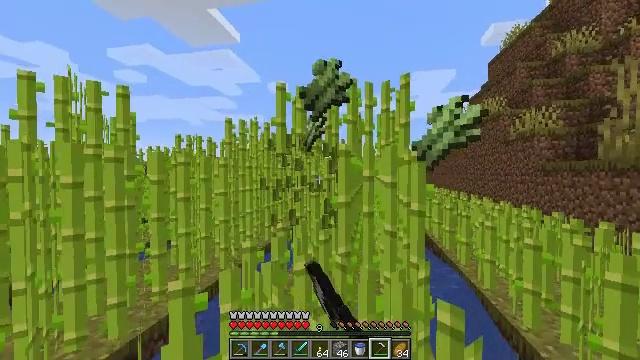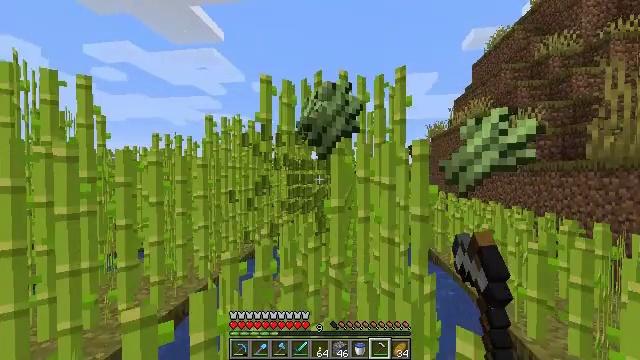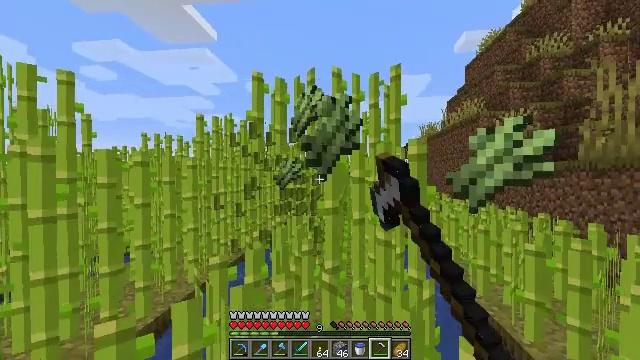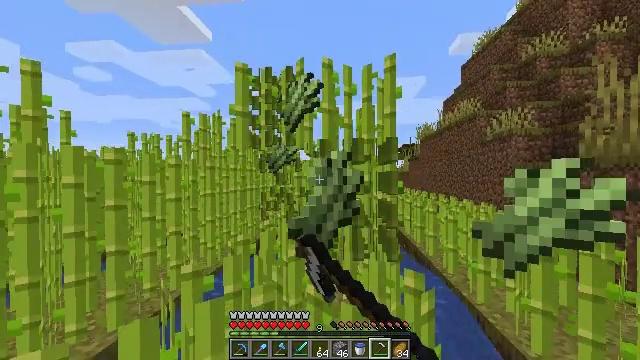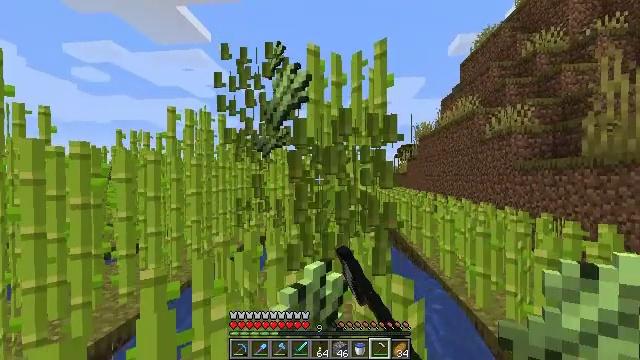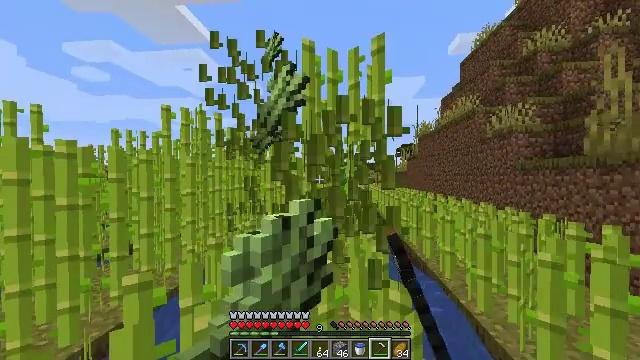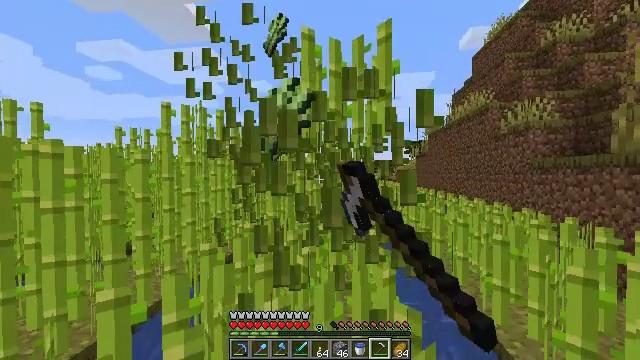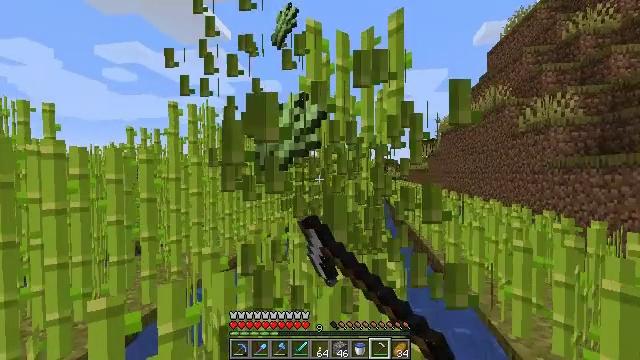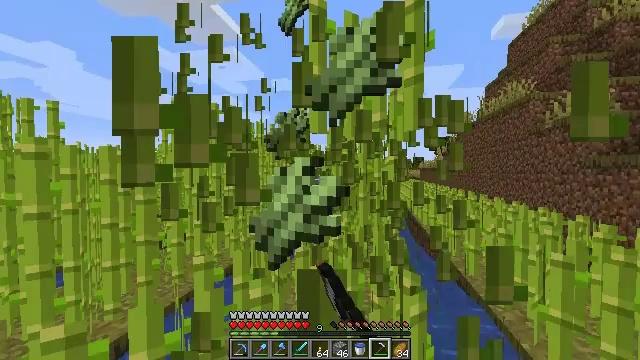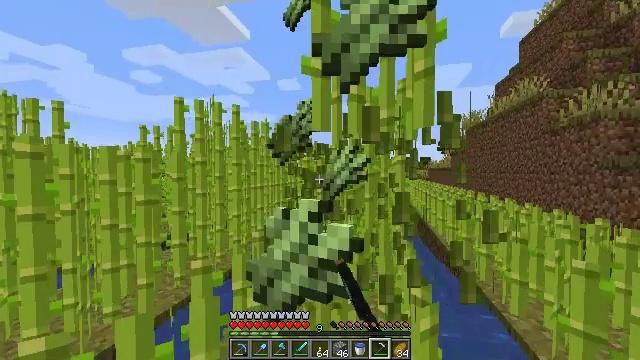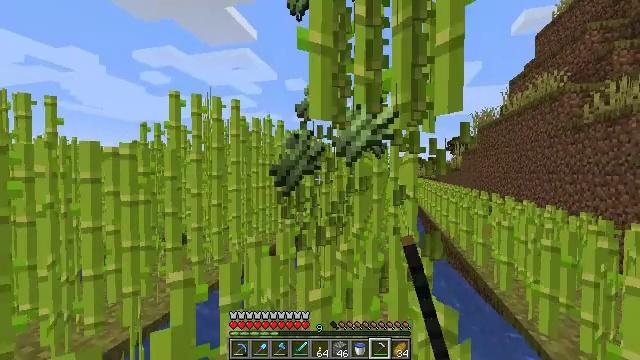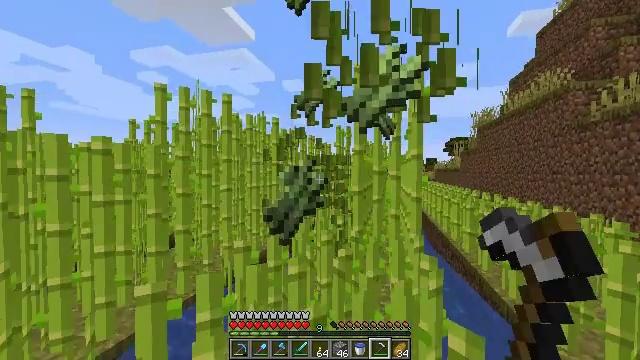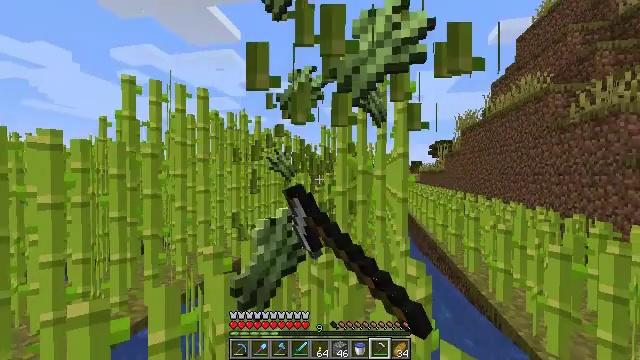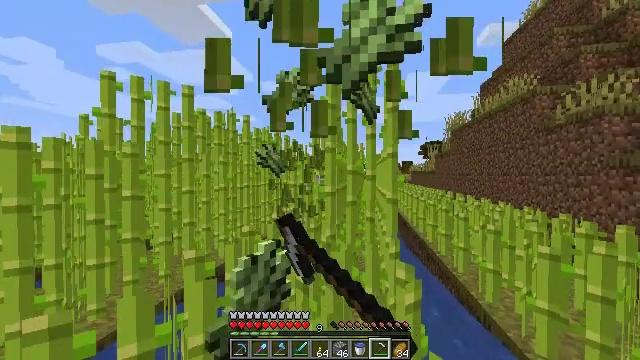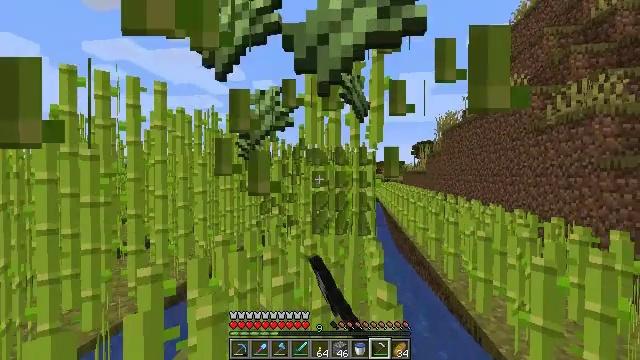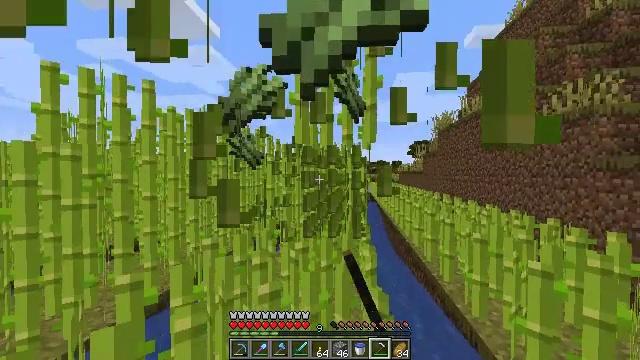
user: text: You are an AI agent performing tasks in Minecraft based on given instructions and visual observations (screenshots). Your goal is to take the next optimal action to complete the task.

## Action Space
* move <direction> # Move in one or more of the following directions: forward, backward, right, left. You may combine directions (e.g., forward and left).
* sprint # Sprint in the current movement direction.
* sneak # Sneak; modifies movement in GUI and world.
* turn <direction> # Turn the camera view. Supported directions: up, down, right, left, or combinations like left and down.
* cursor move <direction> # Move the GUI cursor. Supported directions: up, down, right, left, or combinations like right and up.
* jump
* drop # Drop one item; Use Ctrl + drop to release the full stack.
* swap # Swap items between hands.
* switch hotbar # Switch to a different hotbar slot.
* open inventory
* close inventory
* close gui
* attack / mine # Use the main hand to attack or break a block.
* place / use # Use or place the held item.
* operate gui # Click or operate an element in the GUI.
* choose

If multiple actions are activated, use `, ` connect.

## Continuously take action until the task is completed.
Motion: motion action
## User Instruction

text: Mine the sugar cane near rivers.
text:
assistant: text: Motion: move forward, turn right, attack / mine
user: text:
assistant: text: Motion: move forward and move right, turn right, attack / mine
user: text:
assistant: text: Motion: move forward and move right, attack / mine
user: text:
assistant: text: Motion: move forward and move right, attack / mine
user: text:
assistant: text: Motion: move forward, attack / mine
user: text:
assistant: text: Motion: move forward, turn left, attack / mine
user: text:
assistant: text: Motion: move forward, turn left, attack / mine
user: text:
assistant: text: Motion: move forward, turn left, attack / mine
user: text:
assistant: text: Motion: move forward, turn left, attack / mine
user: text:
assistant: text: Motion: move forward, turn left, attack / mine
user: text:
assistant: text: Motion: move forward, attack / mine
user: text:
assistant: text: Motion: move forward and move right, turn right, attack / mine
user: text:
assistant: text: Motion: move forward and move right, turn right, attack / mine
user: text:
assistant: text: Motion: move forward and move right, turn right, attack / mine
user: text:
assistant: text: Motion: move forward and move right, attack / mine
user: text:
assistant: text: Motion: move forward, attack / mine
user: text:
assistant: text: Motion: move forward, turn right, attack / mine
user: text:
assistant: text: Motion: move forward, attack / mine
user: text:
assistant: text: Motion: move forward, attack / mine
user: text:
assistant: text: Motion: move forward, attack / mine
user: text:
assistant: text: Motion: move forward, attack / mine
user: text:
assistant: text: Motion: move forward, turn left, attack / mine
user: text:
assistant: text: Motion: move forward, turn left, attack / mine
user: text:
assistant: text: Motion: move forward, turn left, attack / mine
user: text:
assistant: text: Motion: move forward, attack / mine
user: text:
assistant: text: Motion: move forward, attack / mine
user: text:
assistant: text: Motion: move forward and move right, attack / mine
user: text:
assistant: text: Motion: move forward and move right, attack / mine
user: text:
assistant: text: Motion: move forward and move right, turn right, attack / mine
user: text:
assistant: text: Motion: move forward and move right, turn right, attack / mine